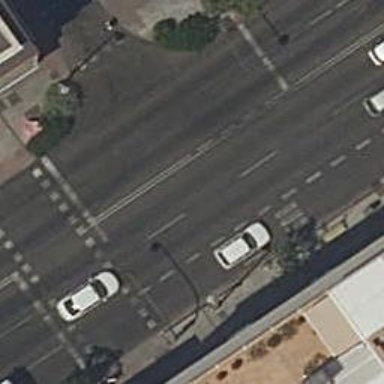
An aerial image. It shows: Road with traffic signals.